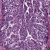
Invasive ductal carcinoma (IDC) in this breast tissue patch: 0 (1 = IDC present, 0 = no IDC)